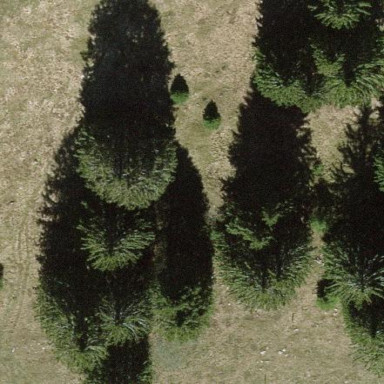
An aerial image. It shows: Forest dominated by needle-leaved trees.